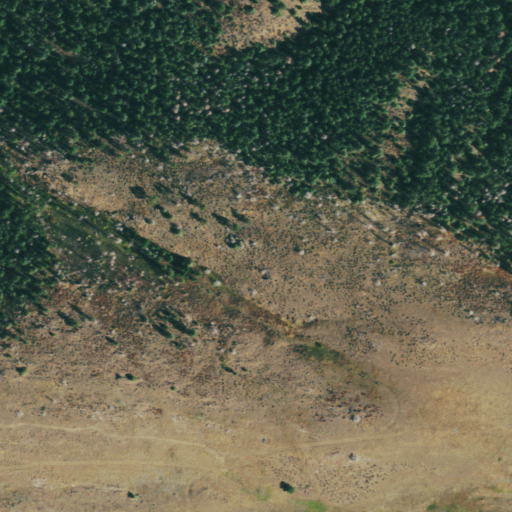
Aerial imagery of valley in Colorado named Deadman Gulch containing grassland, shrub, and evergreen forest